Interaction volume radius: 5 \u00c5
Interaction volume height: 10 \u00c5
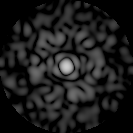
Disorder parameter: 0.8533